Question: So I am trying to design a multilayered neural network with 3 input neurons 3 hidden neurons and 1 output neuron.
I plan on making it learn the 3 bit xor pattern. b1 xor b2 xor b3 kind of a table.
Right now I am trying to teach it the following table.
'''
0d,0d,0d =>0d
0d,0d,1d =>1d
0d,1d,0d =>1d
0d,1d,1d =>0d
1d,1d,0d =>0d
1d,1d,1d =>1d
'''

hidden[] is the weights between hidden layer and the output layer
input[] is the weights between input and hidden layer.
Ignore the D's
Here's the code and it converges after barely 10 epochs with 0.1 learning rate and the value of error is down to infinity :|
'''
class neuron{
double hidden[] = {1d,1d,1d};
double input[][] = { {1d,1d,1d},{1d,1d,1d},{1d,1d,1d}};
double learning = 0.1;
double bias = 1d;
public double[] react(double a,double b,double c){
double h1 = a*input[0][0] + b*input[0][1] + c*input[0][2];
double h2 = a*input[1][0] + b*input[1][1] + c*input[1][2];
double h3 = a*input[2][0] + b*input[2][1] + c*input[2][2];
//System.out.println(input[0][0]);
double total[] = new double[4];
total[0] = h1*hidden[0] + h2*hidden[1] + h3*hidden[2] + bias;
total[1] = h1; total[2] = h2; total[3] = h3;
return total;
}
public void learn(double a,double b, double c, double ideal){
double actual[] = react(a,b,c);
double error = ideal - actual[0];
System.out.println(error);
error *= learning;
for( int i = 0; i < 3; i++ )
hidden[i] += error * actual[i+1];
bias += error;
for( int i = 0; i < 3; i++ ){
input[i][0] += error * actual[i+1] * a;
input[i][1] += error * actual[i+1] * b;
input[i][2] += error * actual[i+1] * c;
}
}
}
public class multilayer{
public static void main(String argz[]){
neuron a = new neuron();
for( int i = 0; i < 20; i++){
a.learn(0d,0d,0d,0d);
a.learn(0d,0d,1d,0d);
a.learn(0d,1d,0d,0d);
a.learn(0d,1d,1d,0d);
a.learn(1d,1d,0d,0d);
a.learn(1d,1d,1d,1d);
}
System.out.println(a.react(0d,0d,0d)[0] >=0.5 ? 1 : 0);
System.out.println(a.react(0d,0d,1d)[0]>=0.5 ? 1 : 0);
System.out.println(a.react(0d,1d,0d)[0]>=0.5 ? 1 : 0);
System.out.println(a.react(1d,1d,0d)[0]>=0.5 ? 1 : 0);
System.out.println(a.react(0d,1d,1d)[0]>=0.5 ? 1 : 0);
System.out.println(a.react(1d,1d,1d)[0]>=0.5 ? 1 : 0);
}
}
'''
I knocked off a hidden neuron and it still converges to infinity all the weights !!
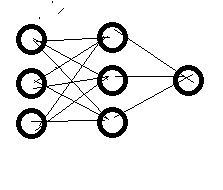
Answer: First of all, you should add a bias input for each of your hidden units too. Each non-input unit in an artificial neural network should have a bias input, it will help the unit to converge faster.
Second, you should change the weights in opposite direction (you should subtract error from weights). The main reason that you're converging to infinity is this. Because, the more bigger your weights are, the more bigger your error will be. By adding the error to the weight you're creating a chain reaction resulting weights (and error) converging to infinity.
Third, your learning algorithm is completely wrong :) specially the part that you calculate input weights regarding to error and their inputs.
In a multi-layer neural network, you should use error back propagation algorithm (EBP). This algorithm changes each weight regarding to its share in the final error. In order to find changing rate it uses derivative of output error. For more information about EBP check <URL> question.